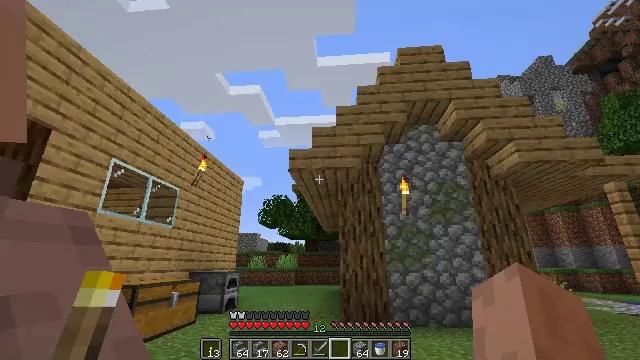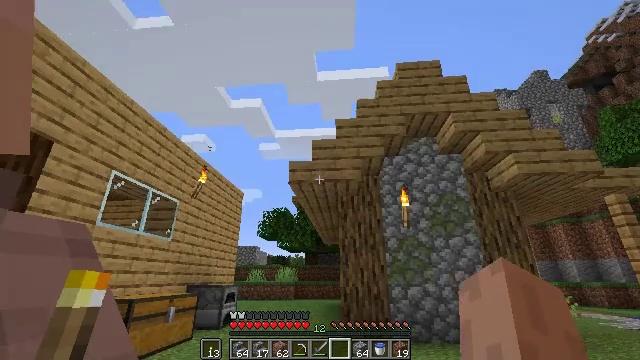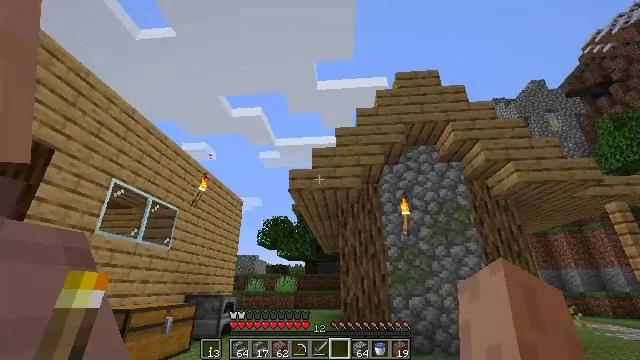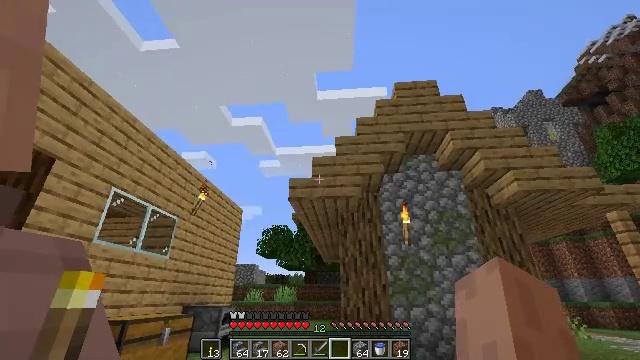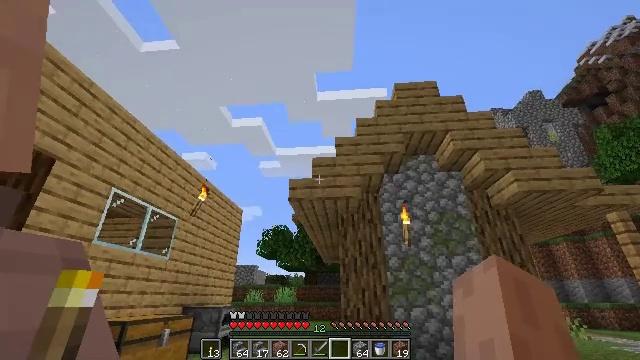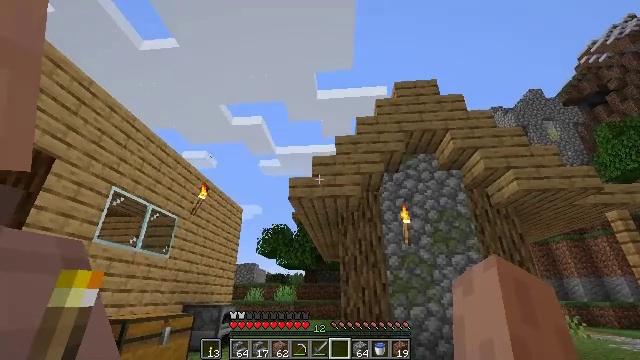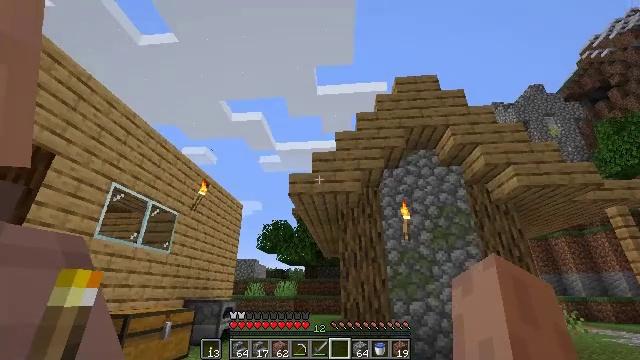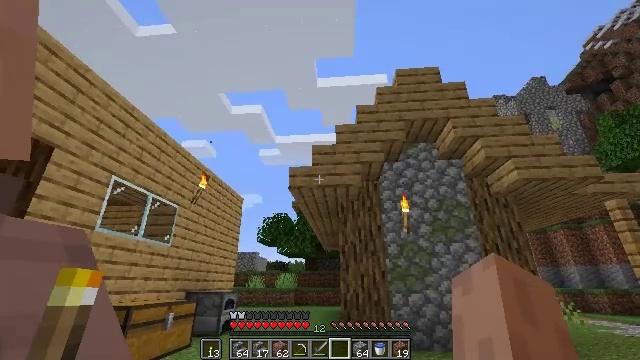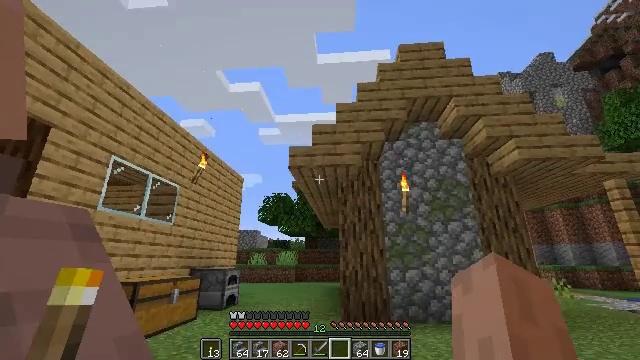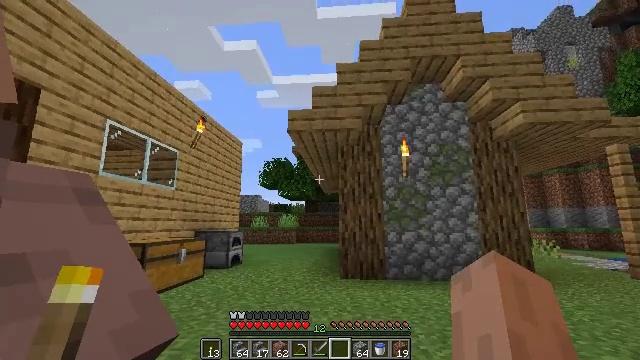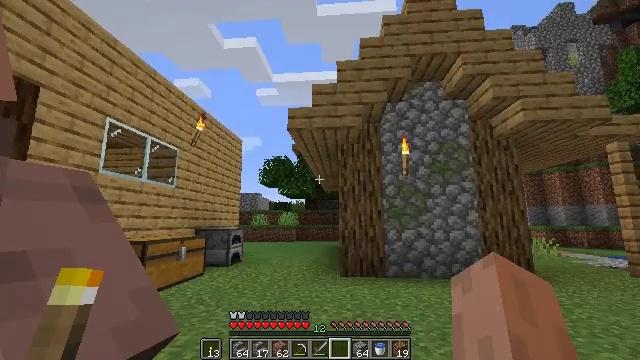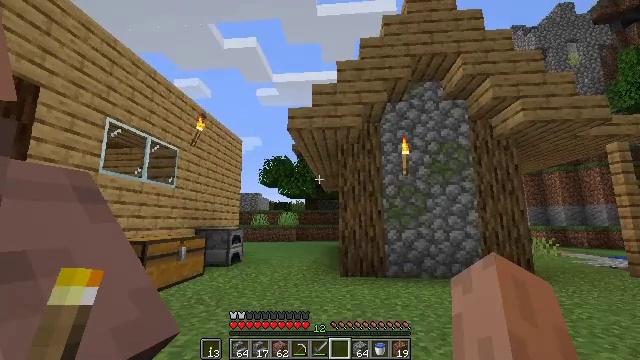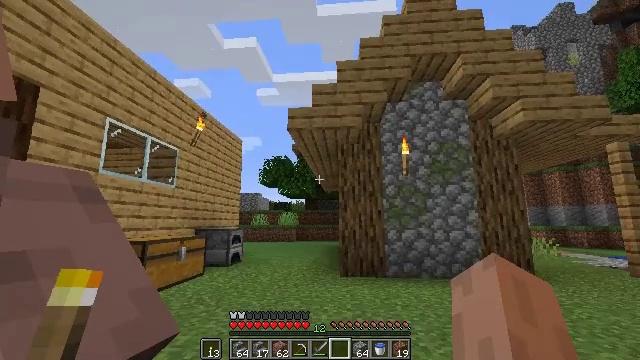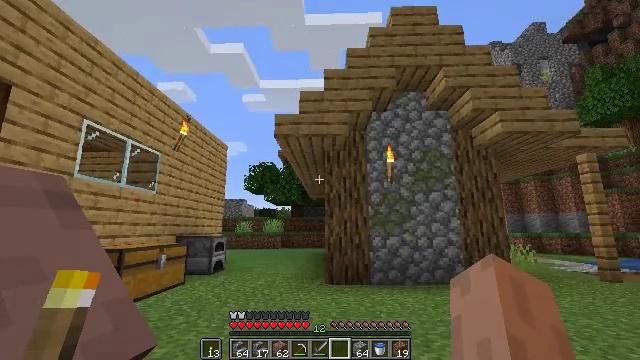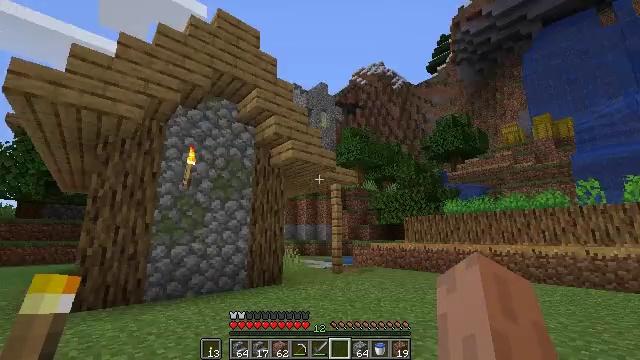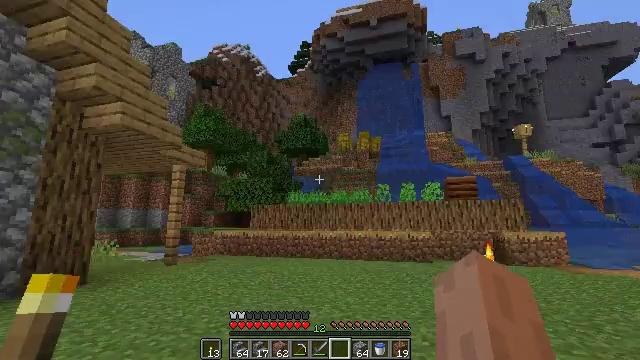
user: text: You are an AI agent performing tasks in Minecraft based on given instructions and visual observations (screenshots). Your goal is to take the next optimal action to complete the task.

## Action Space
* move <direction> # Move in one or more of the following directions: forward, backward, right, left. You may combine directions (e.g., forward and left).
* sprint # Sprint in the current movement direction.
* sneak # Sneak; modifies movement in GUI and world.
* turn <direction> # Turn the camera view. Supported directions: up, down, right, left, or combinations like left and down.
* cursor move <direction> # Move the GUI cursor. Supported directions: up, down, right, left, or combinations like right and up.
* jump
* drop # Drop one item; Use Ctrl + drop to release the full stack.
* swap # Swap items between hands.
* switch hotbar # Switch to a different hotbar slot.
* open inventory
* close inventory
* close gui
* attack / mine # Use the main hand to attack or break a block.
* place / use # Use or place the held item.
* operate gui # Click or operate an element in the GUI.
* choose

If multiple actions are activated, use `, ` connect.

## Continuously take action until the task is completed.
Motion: motion action
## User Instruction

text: Gather the iron door by mining it.
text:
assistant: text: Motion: turn left and up, attack / mine
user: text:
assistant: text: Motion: turn left and up, attack / mine
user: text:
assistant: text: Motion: turn left and up, attack / mine
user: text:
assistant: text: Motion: turn left, attack / mine
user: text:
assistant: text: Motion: turn left, attack / mine
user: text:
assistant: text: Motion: turn left, attack / mine
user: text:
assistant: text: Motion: turn left and down, attack / mine
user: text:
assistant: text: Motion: turn left and down, attack / mine
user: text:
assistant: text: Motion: turn left and down, attack / mine
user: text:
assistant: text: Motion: turn left, attack / mine
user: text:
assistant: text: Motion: attack / mine
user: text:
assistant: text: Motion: attack / mine
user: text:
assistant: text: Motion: turn right and up, attack / mine
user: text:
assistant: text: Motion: turn right and up, attack / mine
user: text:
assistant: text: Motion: turn right and down, attack / mine
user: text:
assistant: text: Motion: turn right and down, attack / mine
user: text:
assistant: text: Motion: turn right and down, attack / mine
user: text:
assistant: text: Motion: turn right and down, attack / mine
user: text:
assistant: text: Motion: turn right, attack / mine
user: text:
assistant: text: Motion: attack / mine
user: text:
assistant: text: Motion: attack / mine
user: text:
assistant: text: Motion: attack / mine
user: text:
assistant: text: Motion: attack / mine
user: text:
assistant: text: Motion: attack / mine
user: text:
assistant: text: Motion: turn right, attack / mine
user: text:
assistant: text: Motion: attack / mine
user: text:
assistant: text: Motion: attack / mine
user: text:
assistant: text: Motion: attack / mine
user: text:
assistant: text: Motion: attack / mine
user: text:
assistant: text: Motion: attack / mine